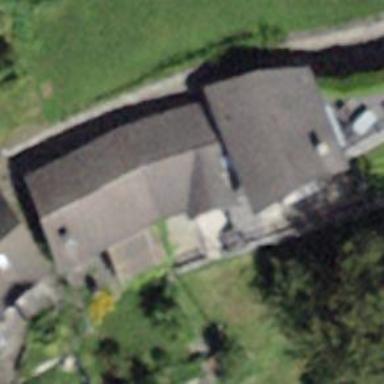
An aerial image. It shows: Detached building.